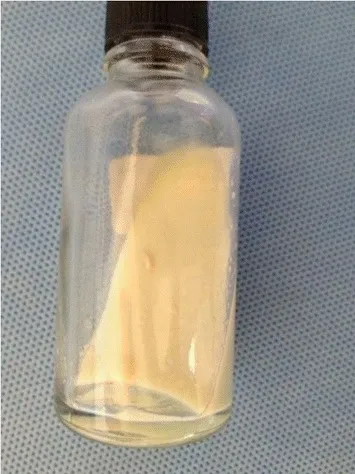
Mycobacterium marinum
culture on Lowenstein-Jensen medium, after 12 days of incubation at 26 C (78.800 F).
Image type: radiology (x_ray)